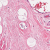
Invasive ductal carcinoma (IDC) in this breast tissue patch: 0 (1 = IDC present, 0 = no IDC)